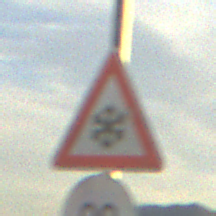
Verkehrszeichen: SchneeOderEisglaette
Zusatzzeichen unten: Geschwindigkeit80
Umgebung: Outdoor, Nature
Tageszeit: SunriseSunset
Wetter: PartlyCloudy
Licht: Natural
Jahreszeit: Summer
Kontrast: HighContrast